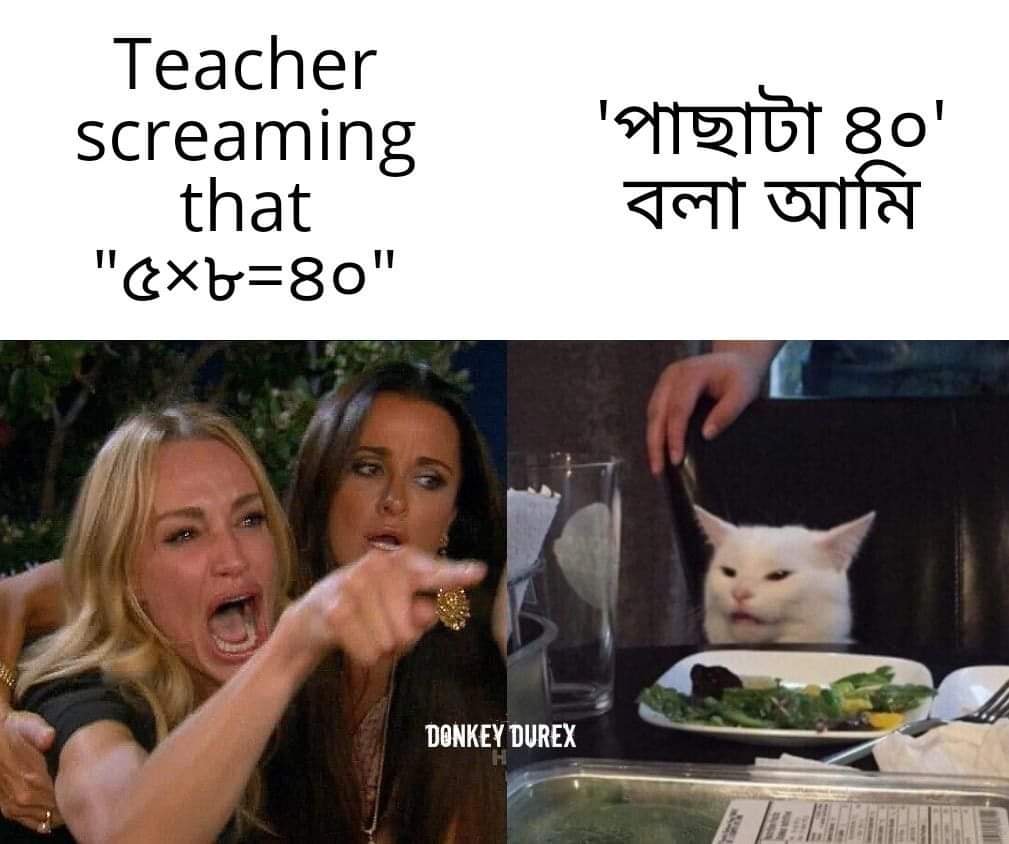
Caption: Teacher screaming that "৫x৮ = ৪০ "   'পাছাটা ৪০' বলা আমি
Label: non-hate